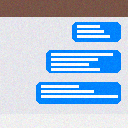
Screen state: on